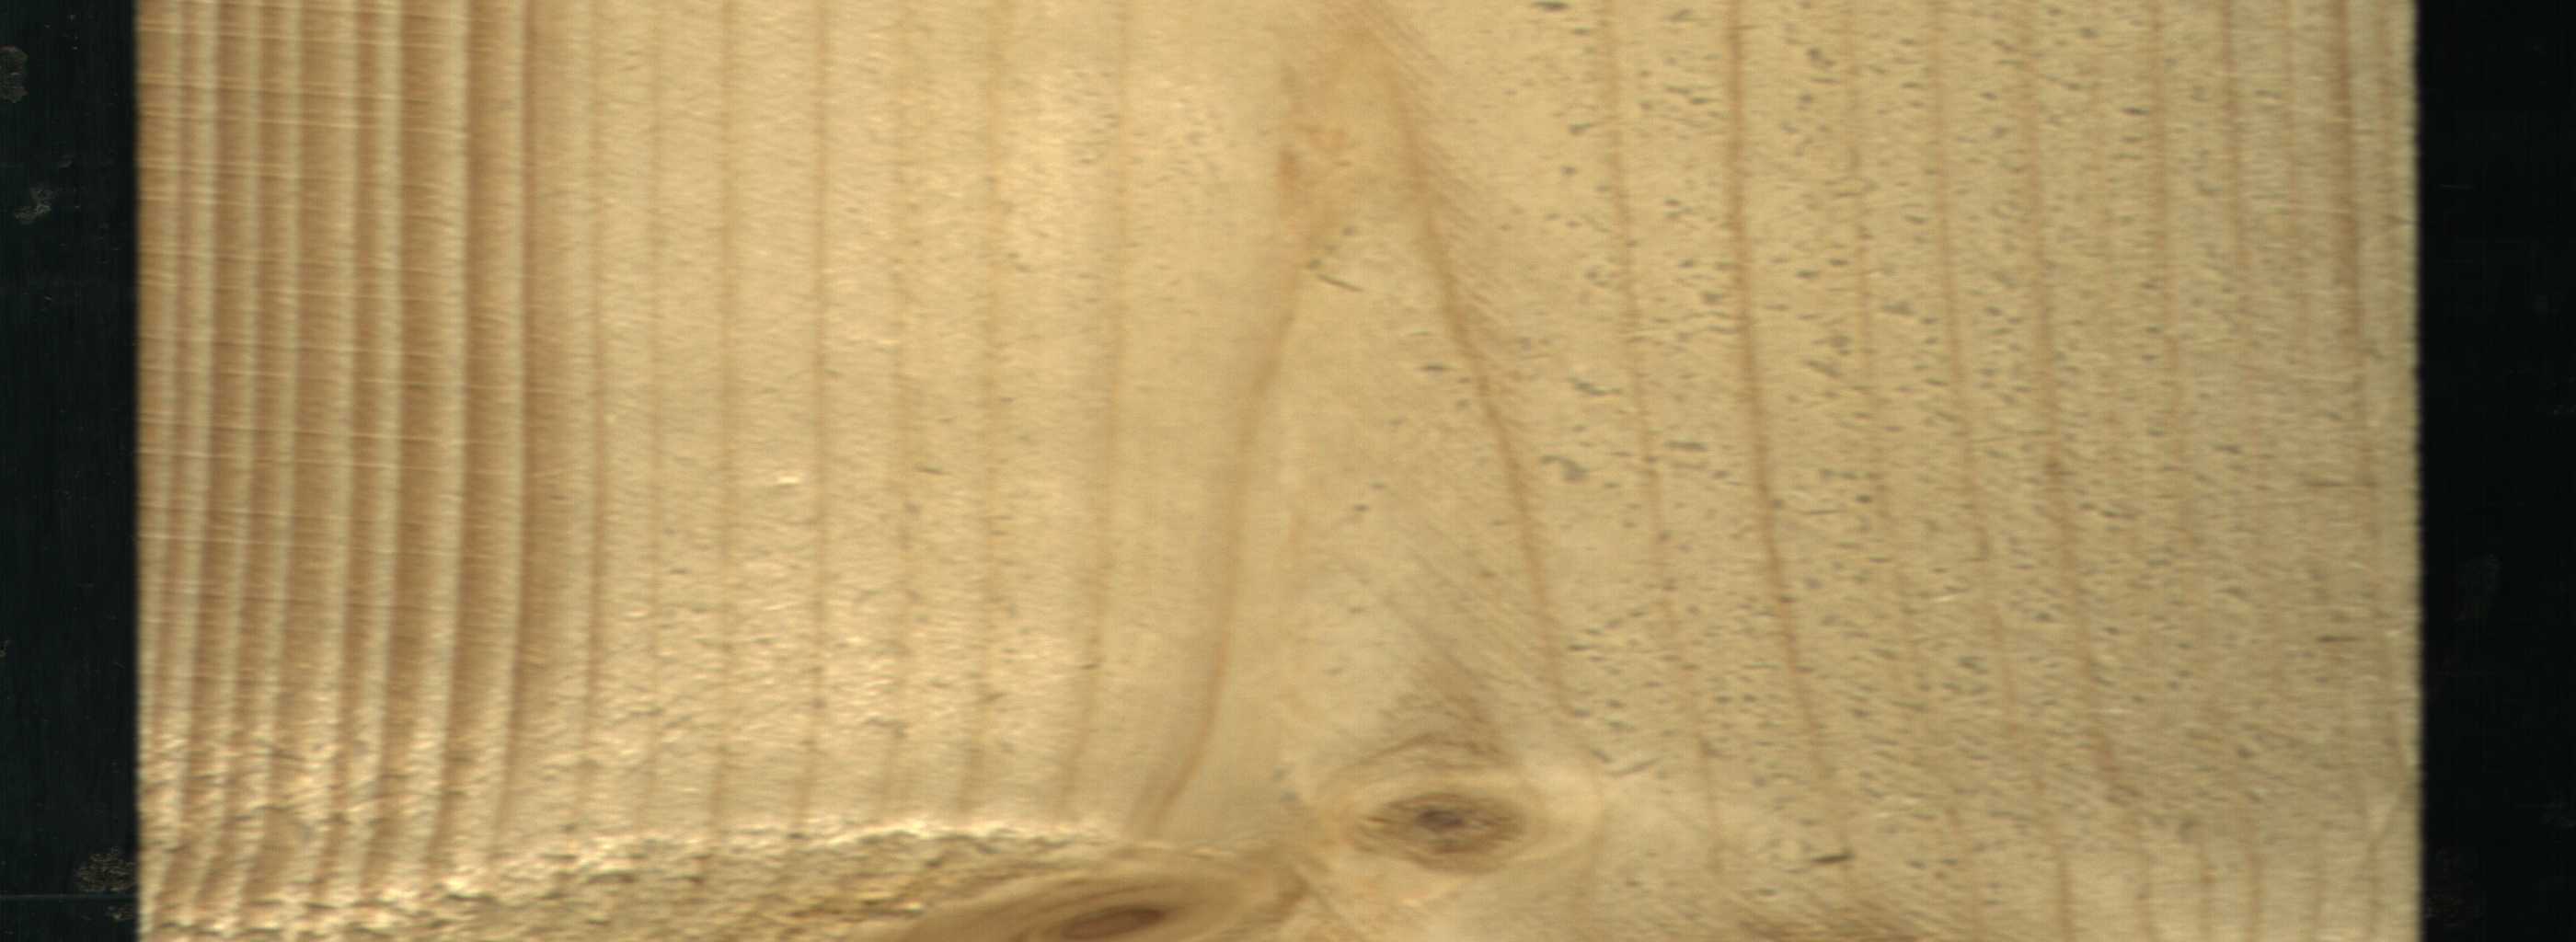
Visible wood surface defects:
Live_Knot
Live_Knot